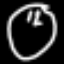
Label: clock